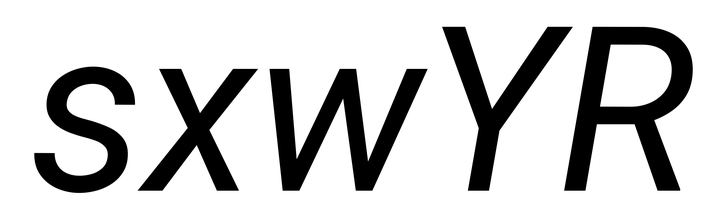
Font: Roboto-Italic_Italic